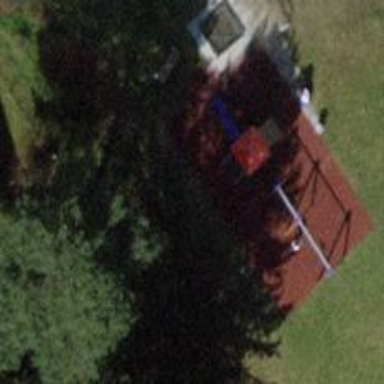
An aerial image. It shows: Playground structure.